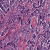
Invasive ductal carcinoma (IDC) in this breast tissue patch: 1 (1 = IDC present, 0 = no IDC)